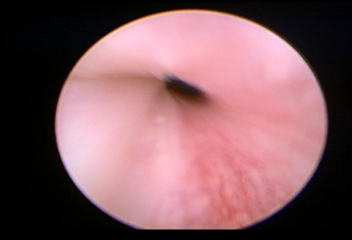
Modality: WLC
Class: Normal mucosa
Bladder cancer association: No